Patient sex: M
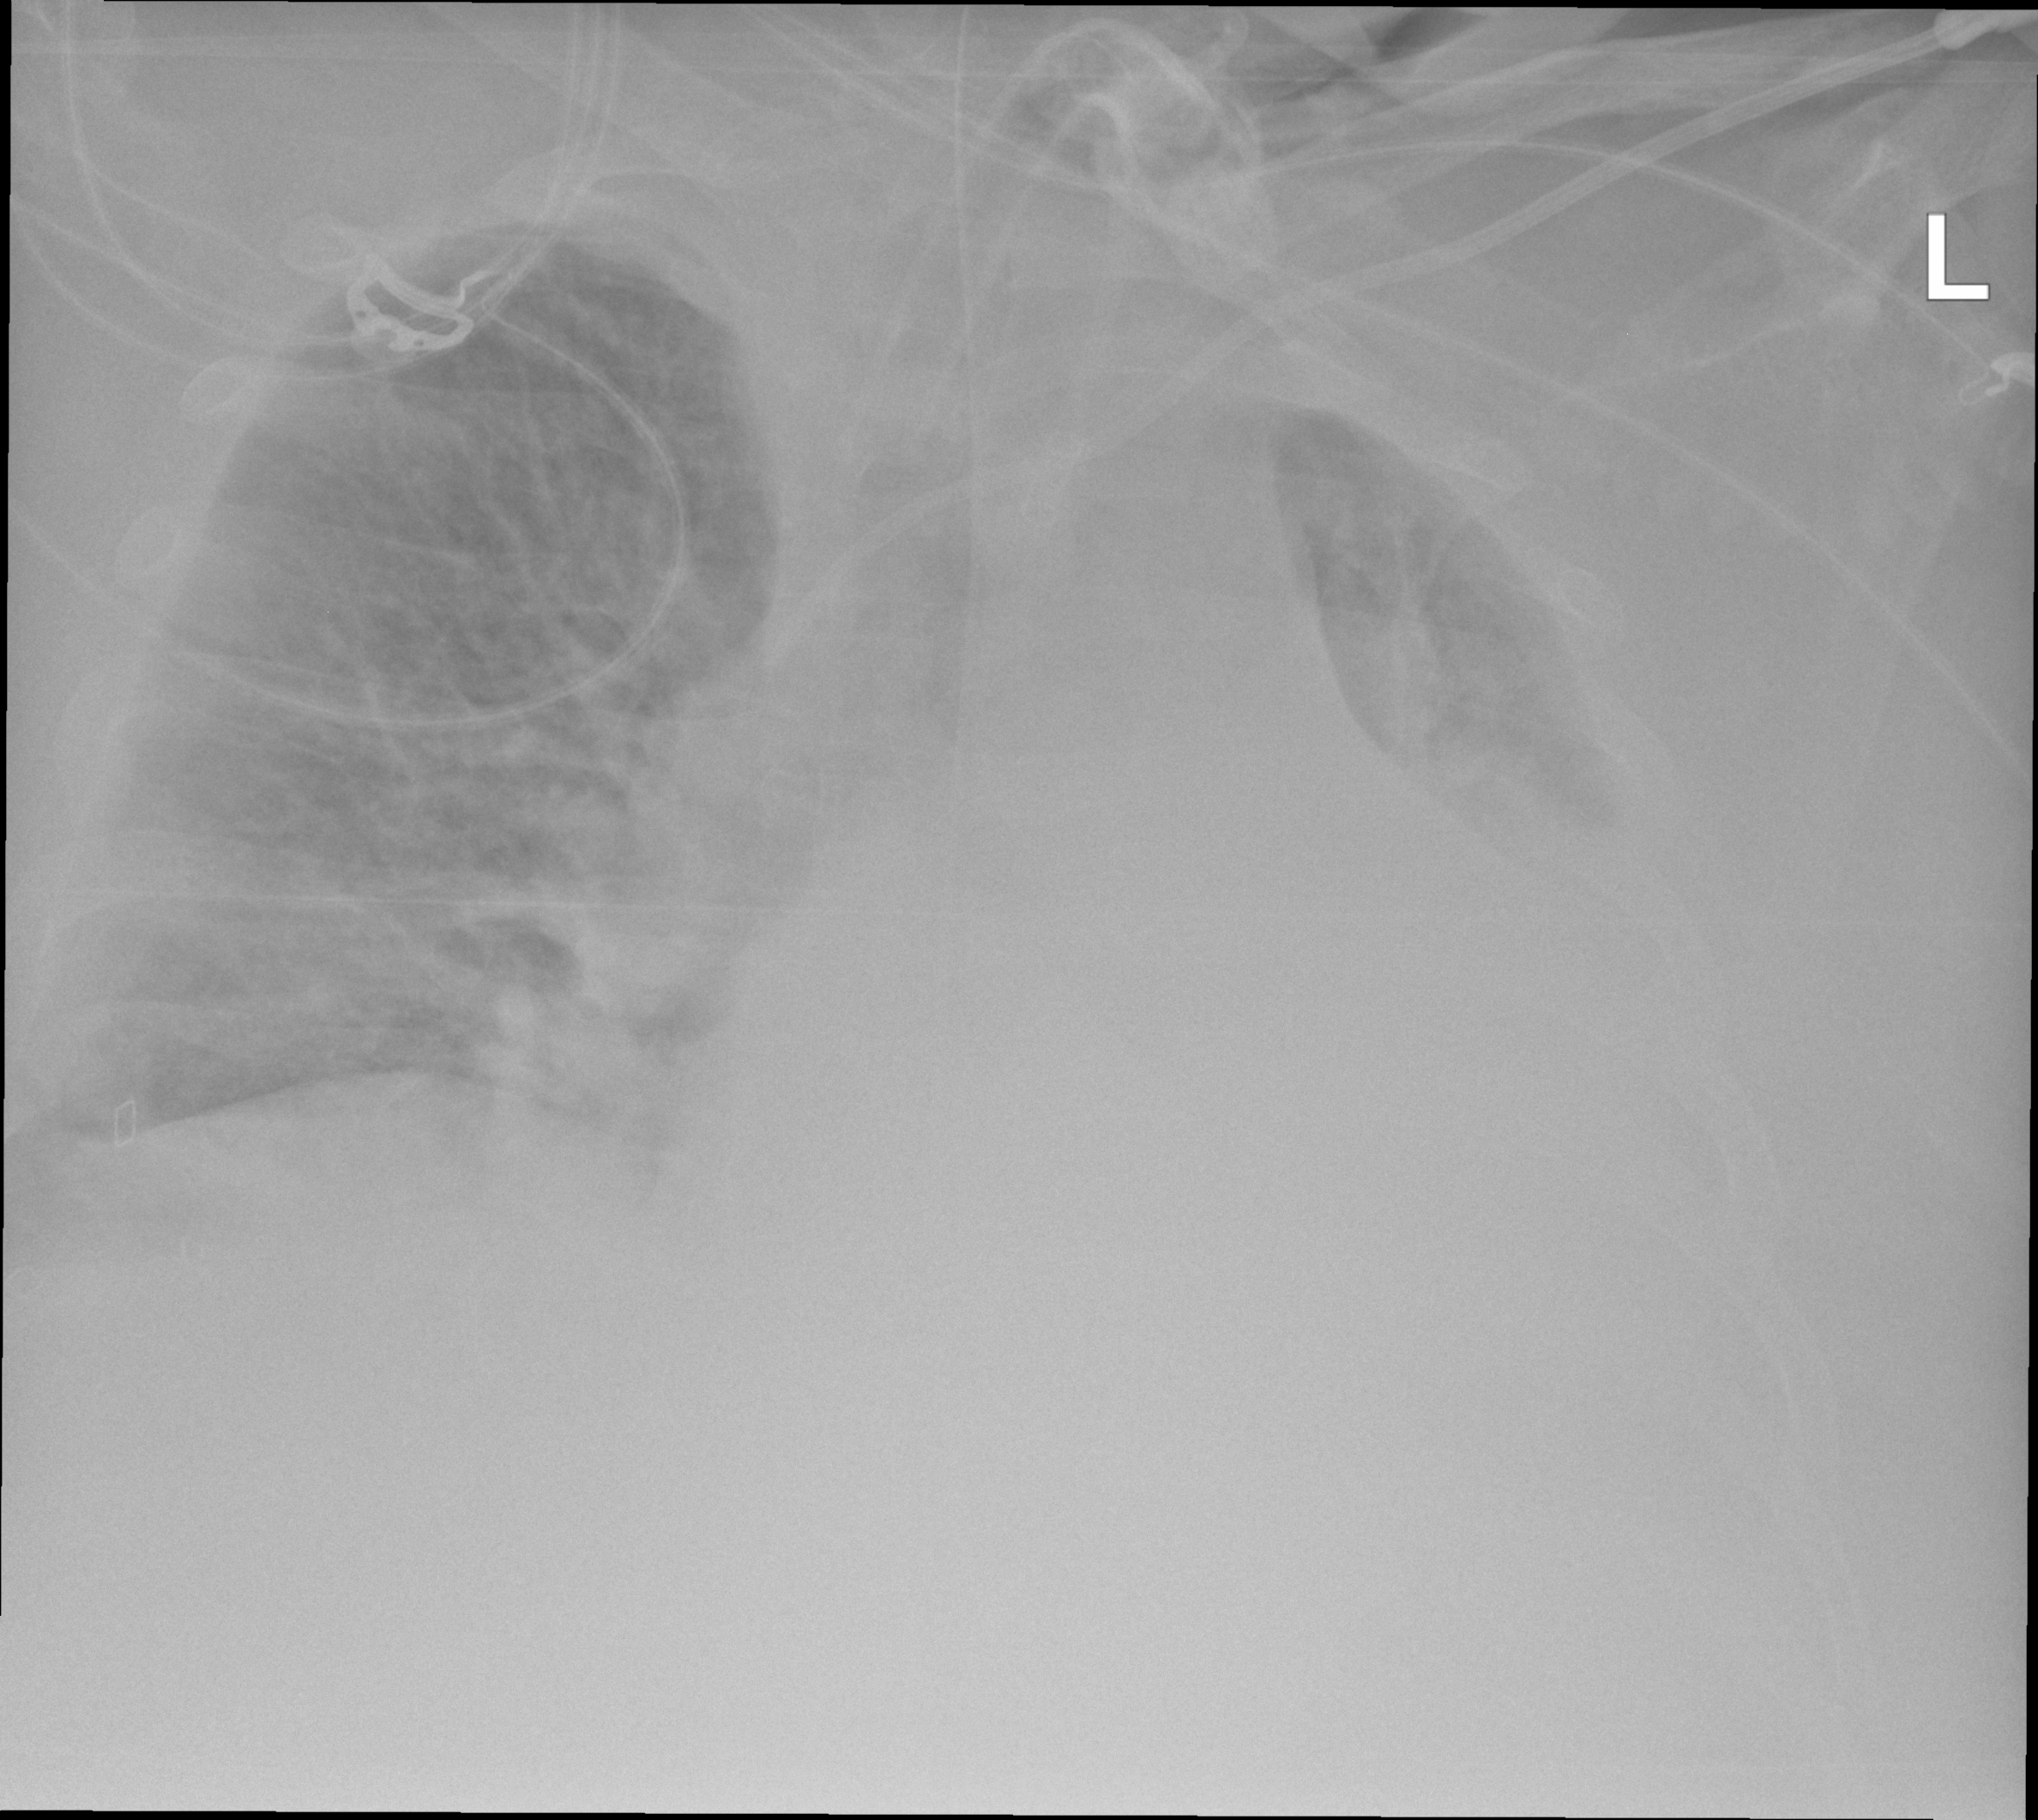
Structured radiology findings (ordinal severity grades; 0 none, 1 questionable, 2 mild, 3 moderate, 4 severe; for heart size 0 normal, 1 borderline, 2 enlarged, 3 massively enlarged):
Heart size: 2
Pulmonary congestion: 2
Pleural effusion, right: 1
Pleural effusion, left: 2
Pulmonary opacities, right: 0
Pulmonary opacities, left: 2
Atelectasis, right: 1
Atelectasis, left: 2